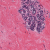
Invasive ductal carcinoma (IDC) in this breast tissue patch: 0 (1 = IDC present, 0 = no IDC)